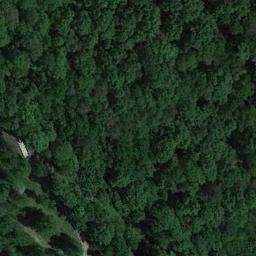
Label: forest